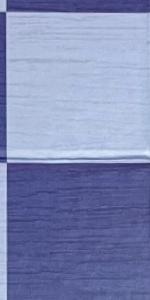
Label: Empty